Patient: sex M, age 53
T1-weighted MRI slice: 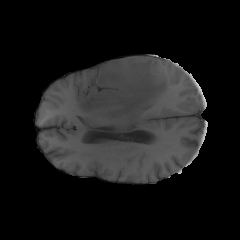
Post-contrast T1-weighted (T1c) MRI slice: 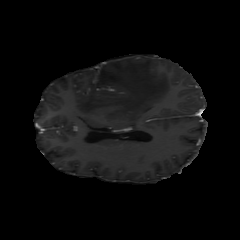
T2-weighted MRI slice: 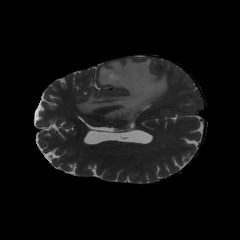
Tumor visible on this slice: yes
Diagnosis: Glioblastoma, IDH-wildtype
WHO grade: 4